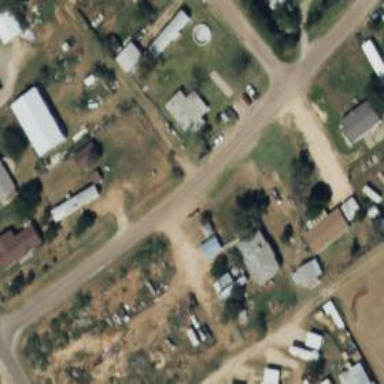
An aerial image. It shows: Alleyway designated as service road.